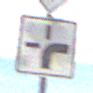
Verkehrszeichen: VerlaufVorfahrtsstrasse3
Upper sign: Vorfahrtsstrasse
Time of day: MorningAfternoon
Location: Outdoor (Nature)
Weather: Overcast
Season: Winter
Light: Natural